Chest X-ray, PA view. Patient: 28 years old, sex F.
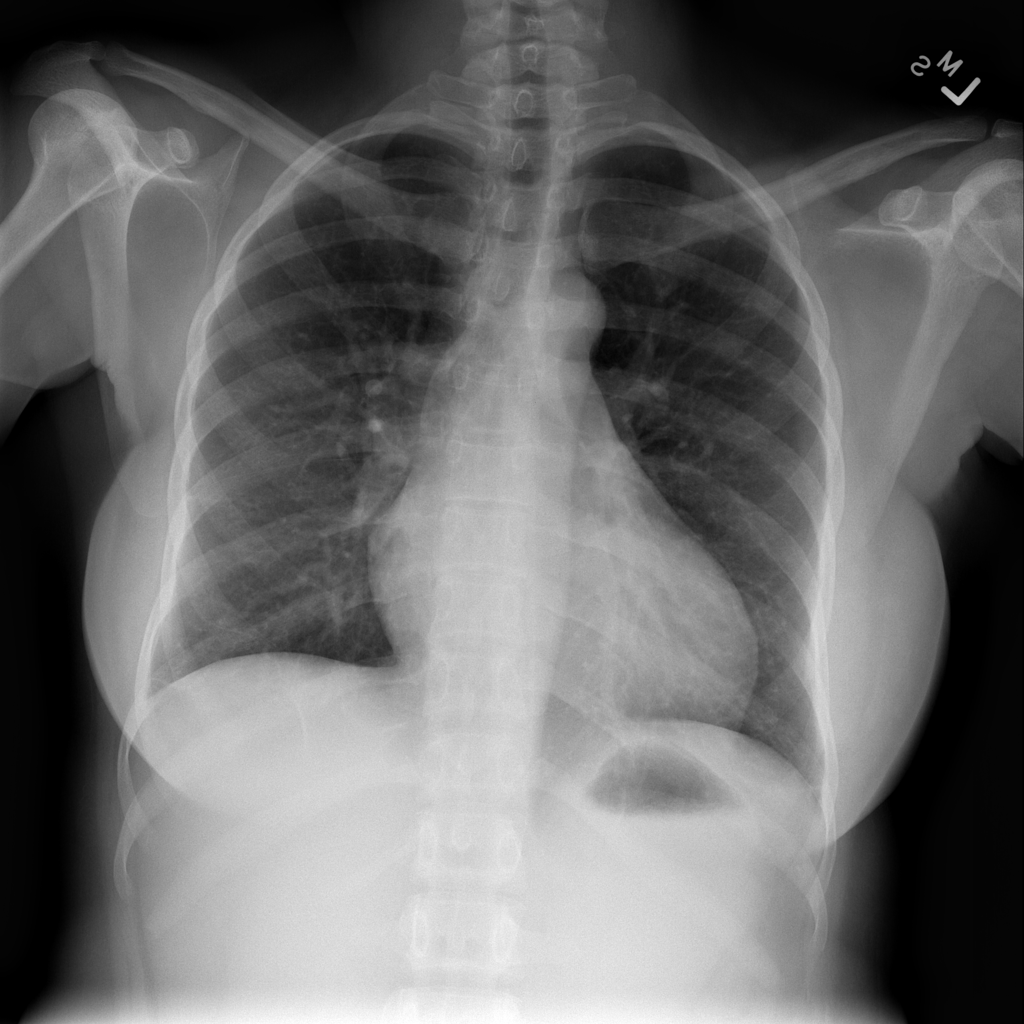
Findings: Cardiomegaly